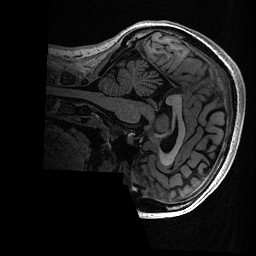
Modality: T1w
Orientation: sagittal
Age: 20
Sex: female
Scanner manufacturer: ge
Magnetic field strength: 3 T
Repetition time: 0.006952 s
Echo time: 0.00292 s